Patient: sex M, age 33
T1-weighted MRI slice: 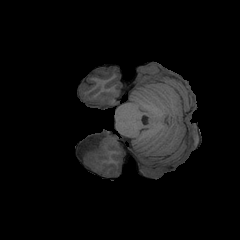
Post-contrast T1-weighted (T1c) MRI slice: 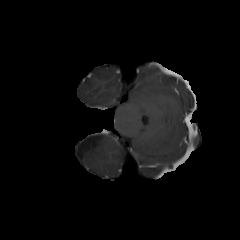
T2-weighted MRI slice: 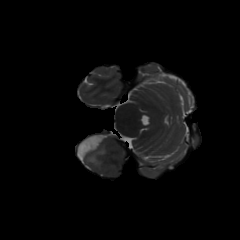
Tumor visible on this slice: yes
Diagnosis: Astrocytoma, IDH-mutant
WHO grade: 4